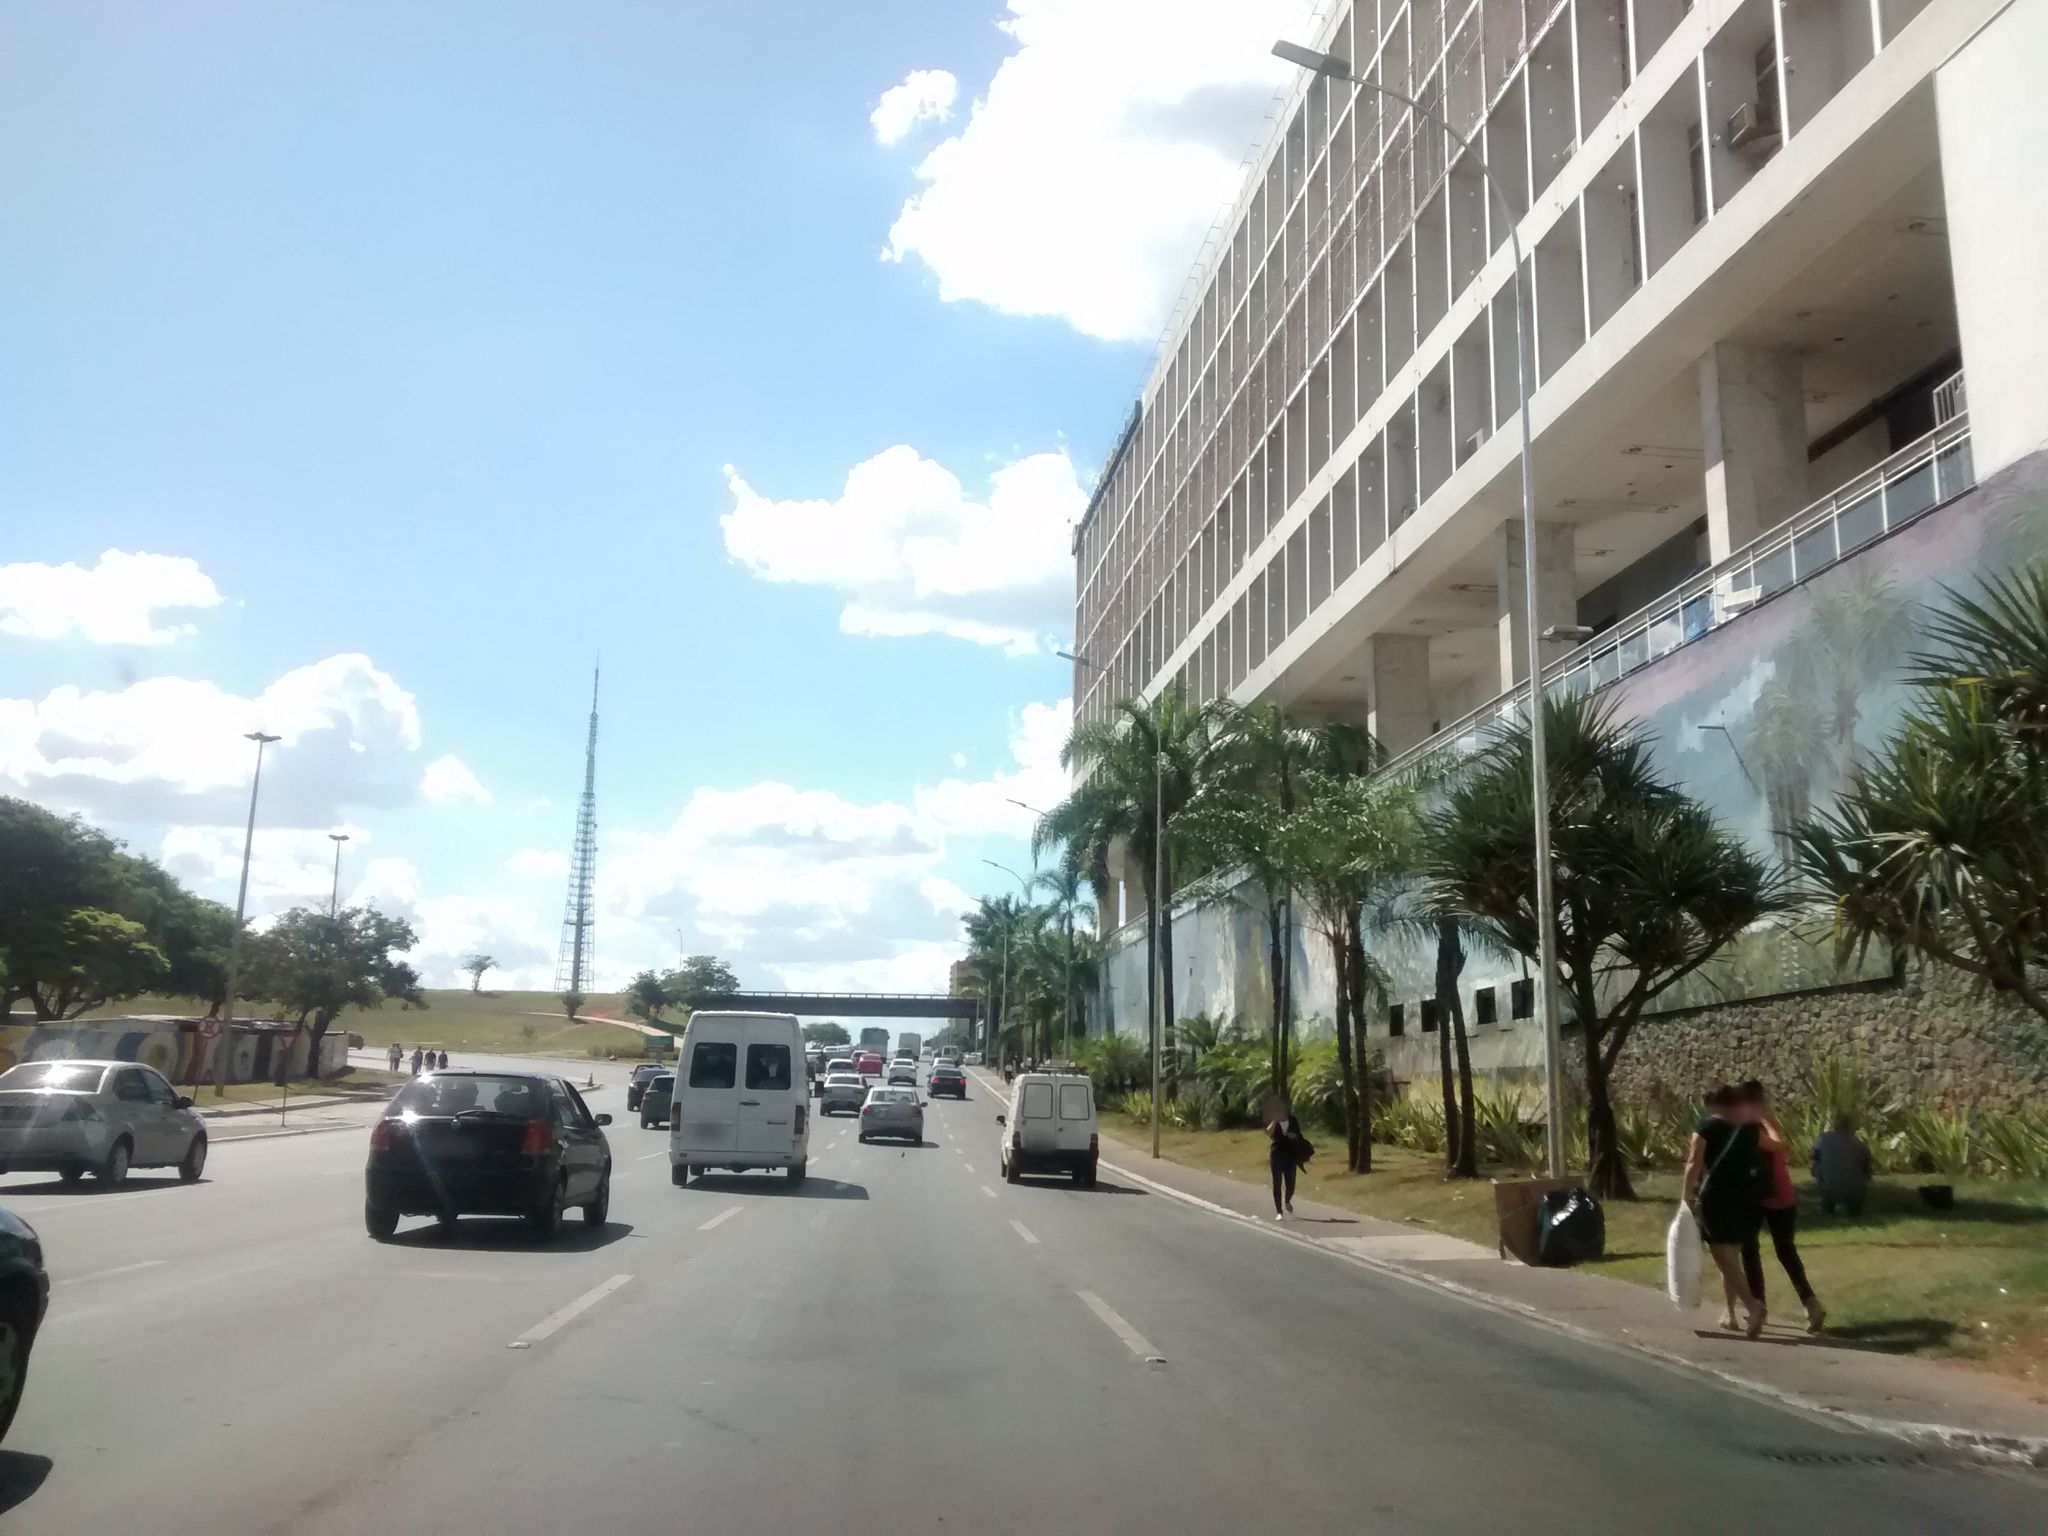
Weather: clear
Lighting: day
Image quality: good
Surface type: driving surface
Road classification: trunk
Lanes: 6
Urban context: suburban or peri-urban
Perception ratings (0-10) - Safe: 5.61, Lively: 7.21, Beautiful: 4.64, Boring: 6.96, Depressing: 5.78, Wealthy: 4.44